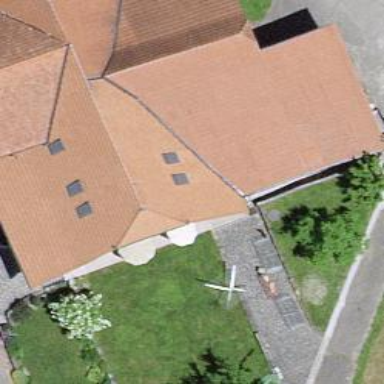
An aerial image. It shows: Farm building.